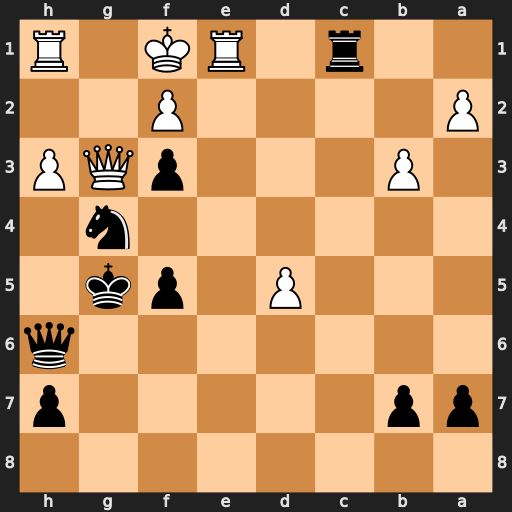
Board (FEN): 8/pp5p/7q/3P1pk1/6n1/1P3pQP/P4P2/2r1RK1R
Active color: b
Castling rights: -
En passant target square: -
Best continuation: Qa6+ Kg1 Rxe1#